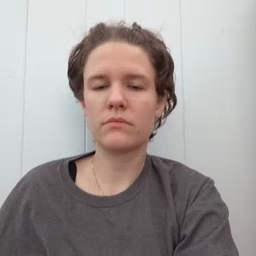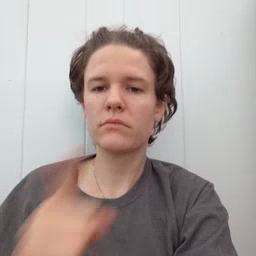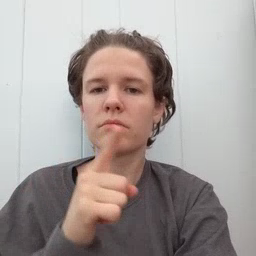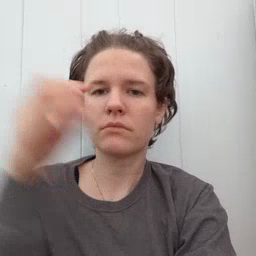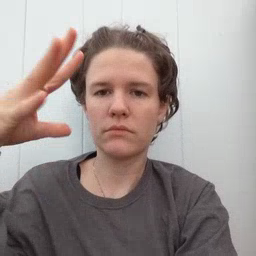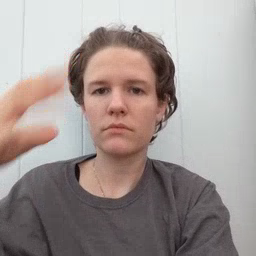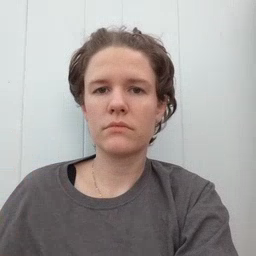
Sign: lamp